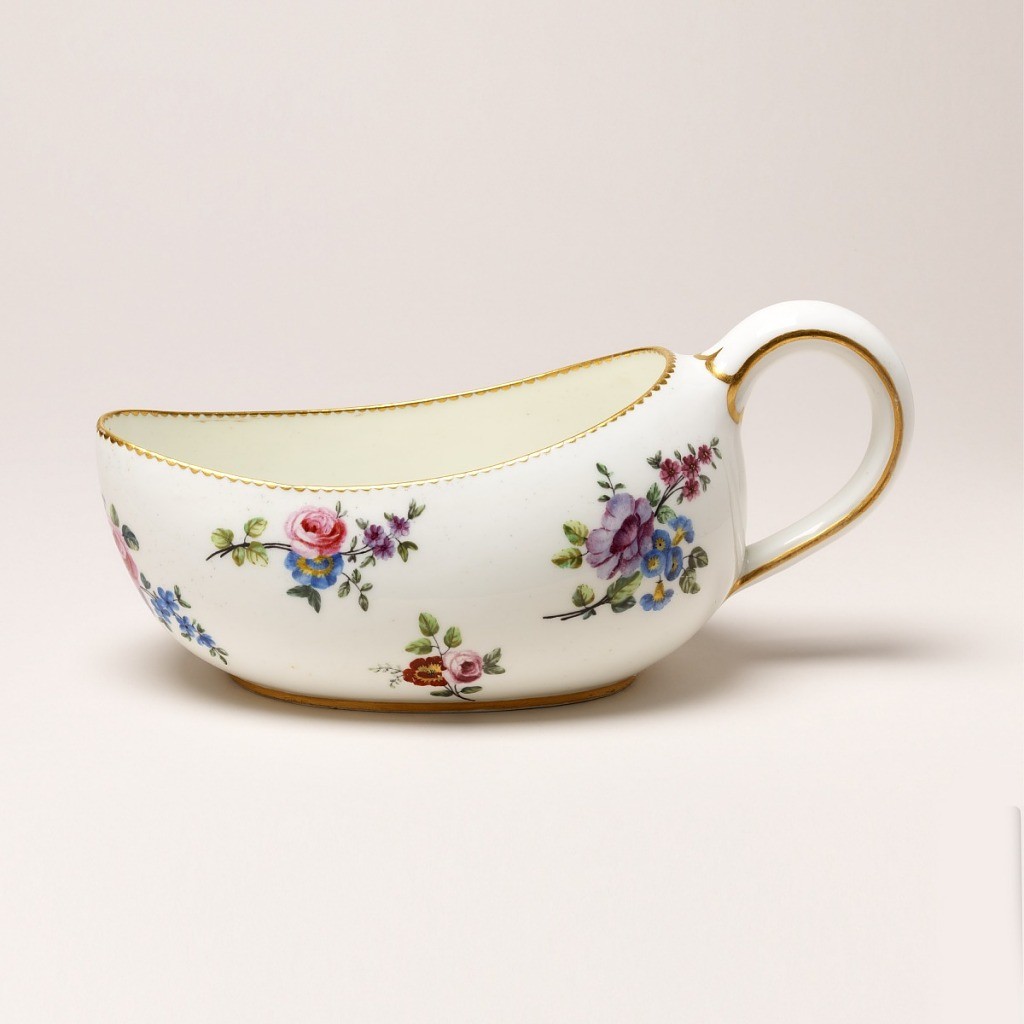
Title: Bourdalou
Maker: Sèvres Porcelain Manufactory, French, established 1756
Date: late 18th century
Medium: porcelain (possibly soft paste), vitreous enamel, gold
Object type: bourdalou
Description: Oval body with vertical handle at higher end; white ground with gilt band of small scallops around rim, gilt band around base and gilding on handle.  Six sprays of multicolored flowers around body.